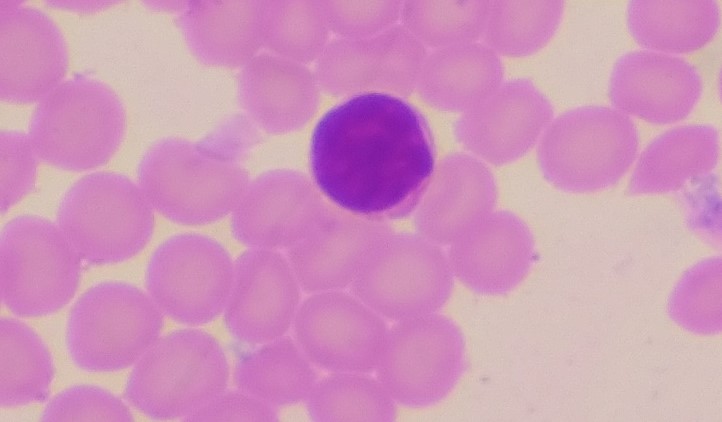
White blood cell type: Lymphocyte